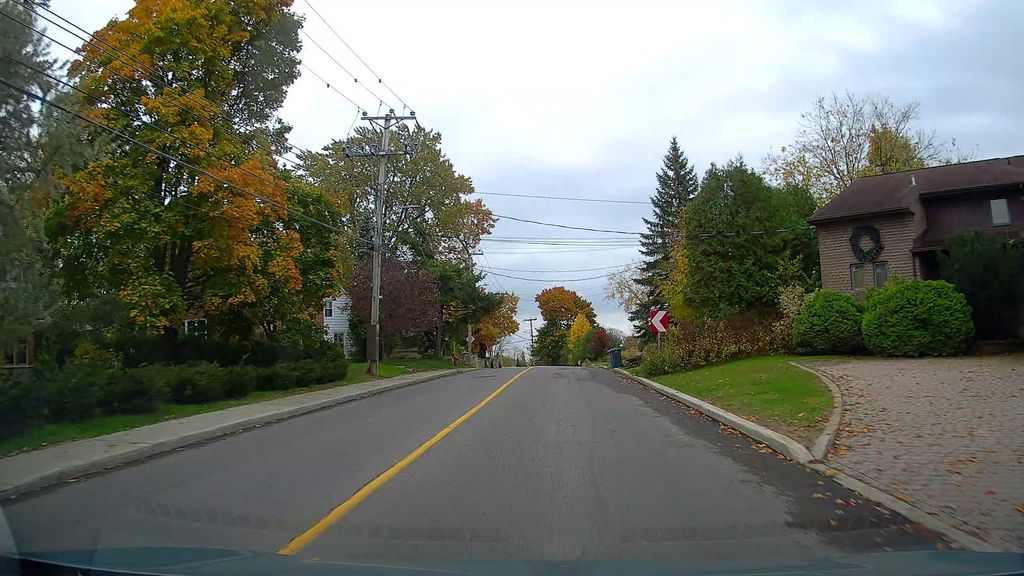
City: montreal